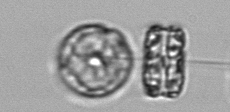
Label: Thalassiosira